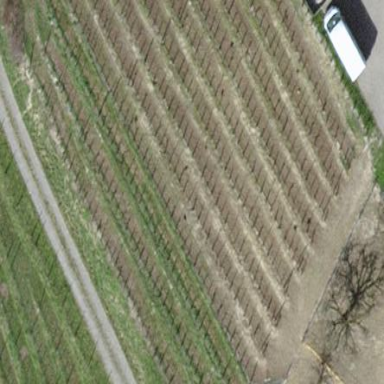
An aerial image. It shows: Beautiful vineyard in the countryside.